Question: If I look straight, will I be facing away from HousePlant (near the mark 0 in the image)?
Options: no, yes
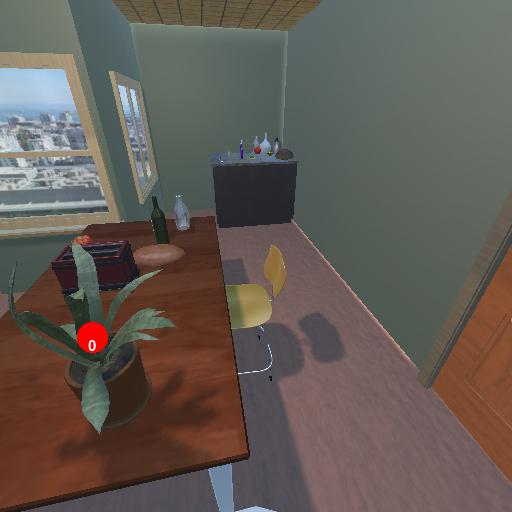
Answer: no